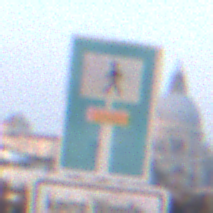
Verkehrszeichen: SackgasseFussgaengerDurchlaessig
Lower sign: HinweisGeaenderteVorfahrtVerkehrsfuehrungVerkehrsregelung3
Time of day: SunriseSunset
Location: Outdoor (Urban)
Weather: Clear
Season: NotSpecified
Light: Natural